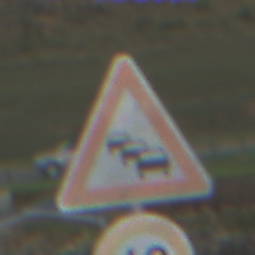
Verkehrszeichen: Stau
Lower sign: Geschwindigkeit60
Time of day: SunriseSunset
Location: Outdoor (RoadRail)
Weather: PartlyCloudy
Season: NotSpecified
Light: Natural